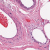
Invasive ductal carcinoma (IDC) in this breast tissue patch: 0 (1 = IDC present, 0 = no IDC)